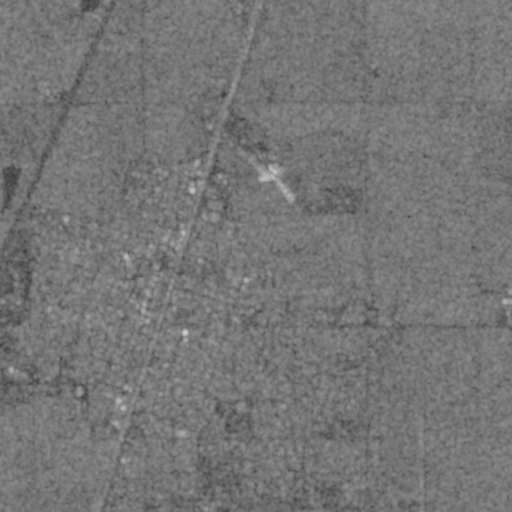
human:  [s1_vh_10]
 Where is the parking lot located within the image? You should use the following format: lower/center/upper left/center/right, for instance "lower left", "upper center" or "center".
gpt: The parking lot is located in the lower center of the image.
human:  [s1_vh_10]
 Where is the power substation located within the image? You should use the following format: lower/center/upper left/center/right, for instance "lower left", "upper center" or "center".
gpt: The power substation is located in the center right of the image.
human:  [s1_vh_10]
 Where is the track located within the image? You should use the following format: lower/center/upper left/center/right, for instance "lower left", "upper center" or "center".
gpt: The track is located in the center left of the image.
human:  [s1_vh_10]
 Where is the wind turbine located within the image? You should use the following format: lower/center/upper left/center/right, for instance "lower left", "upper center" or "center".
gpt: The wind turbine is located in the upper right of the image.
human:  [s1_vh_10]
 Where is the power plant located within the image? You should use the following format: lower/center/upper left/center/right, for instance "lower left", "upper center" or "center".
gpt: There is no power plant in the image.

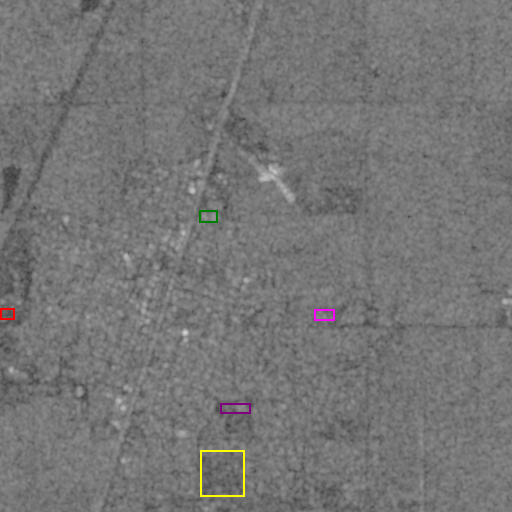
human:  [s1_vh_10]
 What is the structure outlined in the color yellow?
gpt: The structure outlined in yellow is a park.
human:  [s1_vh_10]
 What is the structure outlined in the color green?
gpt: The structure outlined in green is a power substation.
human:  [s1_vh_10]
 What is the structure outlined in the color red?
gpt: The structure outlined in red is a track.
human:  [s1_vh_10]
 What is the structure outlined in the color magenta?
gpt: The structure outlined in magenta is a building.
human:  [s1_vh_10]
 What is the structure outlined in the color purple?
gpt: The structure outlined in purple is a building.
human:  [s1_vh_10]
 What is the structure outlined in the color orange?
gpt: There is no orange outline.